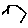
Label: hexagon